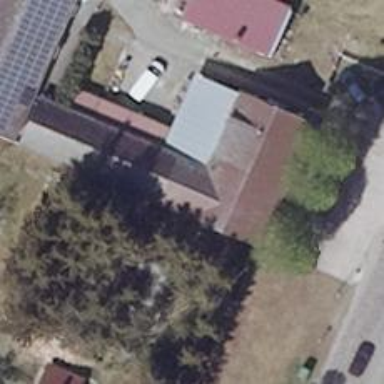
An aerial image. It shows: Restaurant.